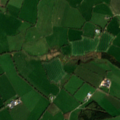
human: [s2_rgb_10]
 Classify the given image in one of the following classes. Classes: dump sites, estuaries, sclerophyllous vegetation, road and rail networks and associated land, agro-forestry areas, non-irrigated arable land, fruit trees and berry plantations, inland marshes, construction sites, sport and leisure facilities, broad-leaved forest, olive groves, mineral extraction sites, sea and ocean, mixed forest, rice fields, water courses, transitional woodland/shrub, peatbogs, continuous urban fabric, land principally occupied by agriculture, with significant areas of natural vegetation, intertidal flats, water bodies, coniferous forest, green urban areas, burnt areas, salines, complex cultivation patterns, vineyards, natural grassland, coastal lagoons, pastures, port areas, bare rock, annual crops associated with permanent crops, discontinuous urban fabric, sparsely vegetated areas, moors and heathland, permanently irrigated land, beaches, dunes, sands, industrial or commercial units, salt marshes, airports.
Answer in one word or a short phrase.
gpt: pastures